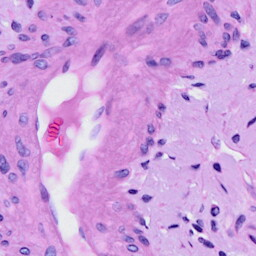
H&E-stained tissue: Cervix